Question: First question here so forgive me if it's not formatted well.
I'm developing an application using Unity and Firebase. When I try to retrieve data from the database, it seems that randomly there will be no data retrieved when there is data present in the DB. Sometimes (hard to say how often) the exact same code will produce correct results by retrieving the data.
It seems like there's some problem with initialization, because if I call that method once and it doesn't retrieve any data, it will consistently do that until I start a new session. So whatever it does (work or not work) will be consistent during each session.
By the way, when I say "not work" I mean that the "stories" variable has no children. I'm expecting it to have 5 children in this case.
'''
using System.Collections;
using System.Collections.Generic;
using UnityEngine;
using Firebase;
using Firebase.Database;
using Firebase.Extensions;
using Firebase.Auth;
public class firebasetest : MonoBehaviour
{
FirebaseDatabase db;
DatabaseReference dbReference;
FirebaseAuth user;
// Start is called before the first frame update
void Start()
{
FirebaseApp.CheckAndFixDependenciesAsync().ContinueWithOnMainThread(task =>
{
user = Firebase.Auth.FirebaseAuth.DefaultInstance;
dbReference = FirebaseDatabase.DefaultInstance.RootReference;
db = FirebaseDatabase.DefaultInstance;
GetStories();
});
}
public void GetStories()
{
db.GetReference("stories").OrderByChild("postDate").LimitToFirst(100).GetValueAsync().ContinueWithOnMainThread(task =>
{
DataSnapshot stories = task.Result;
// Create new StoryPanel object for each story retrieved
foreach (var child in stories.Children)
{
Debug.Log(child.Child("title").Value);
}
});
}
}
'''
Here's what the data looks like

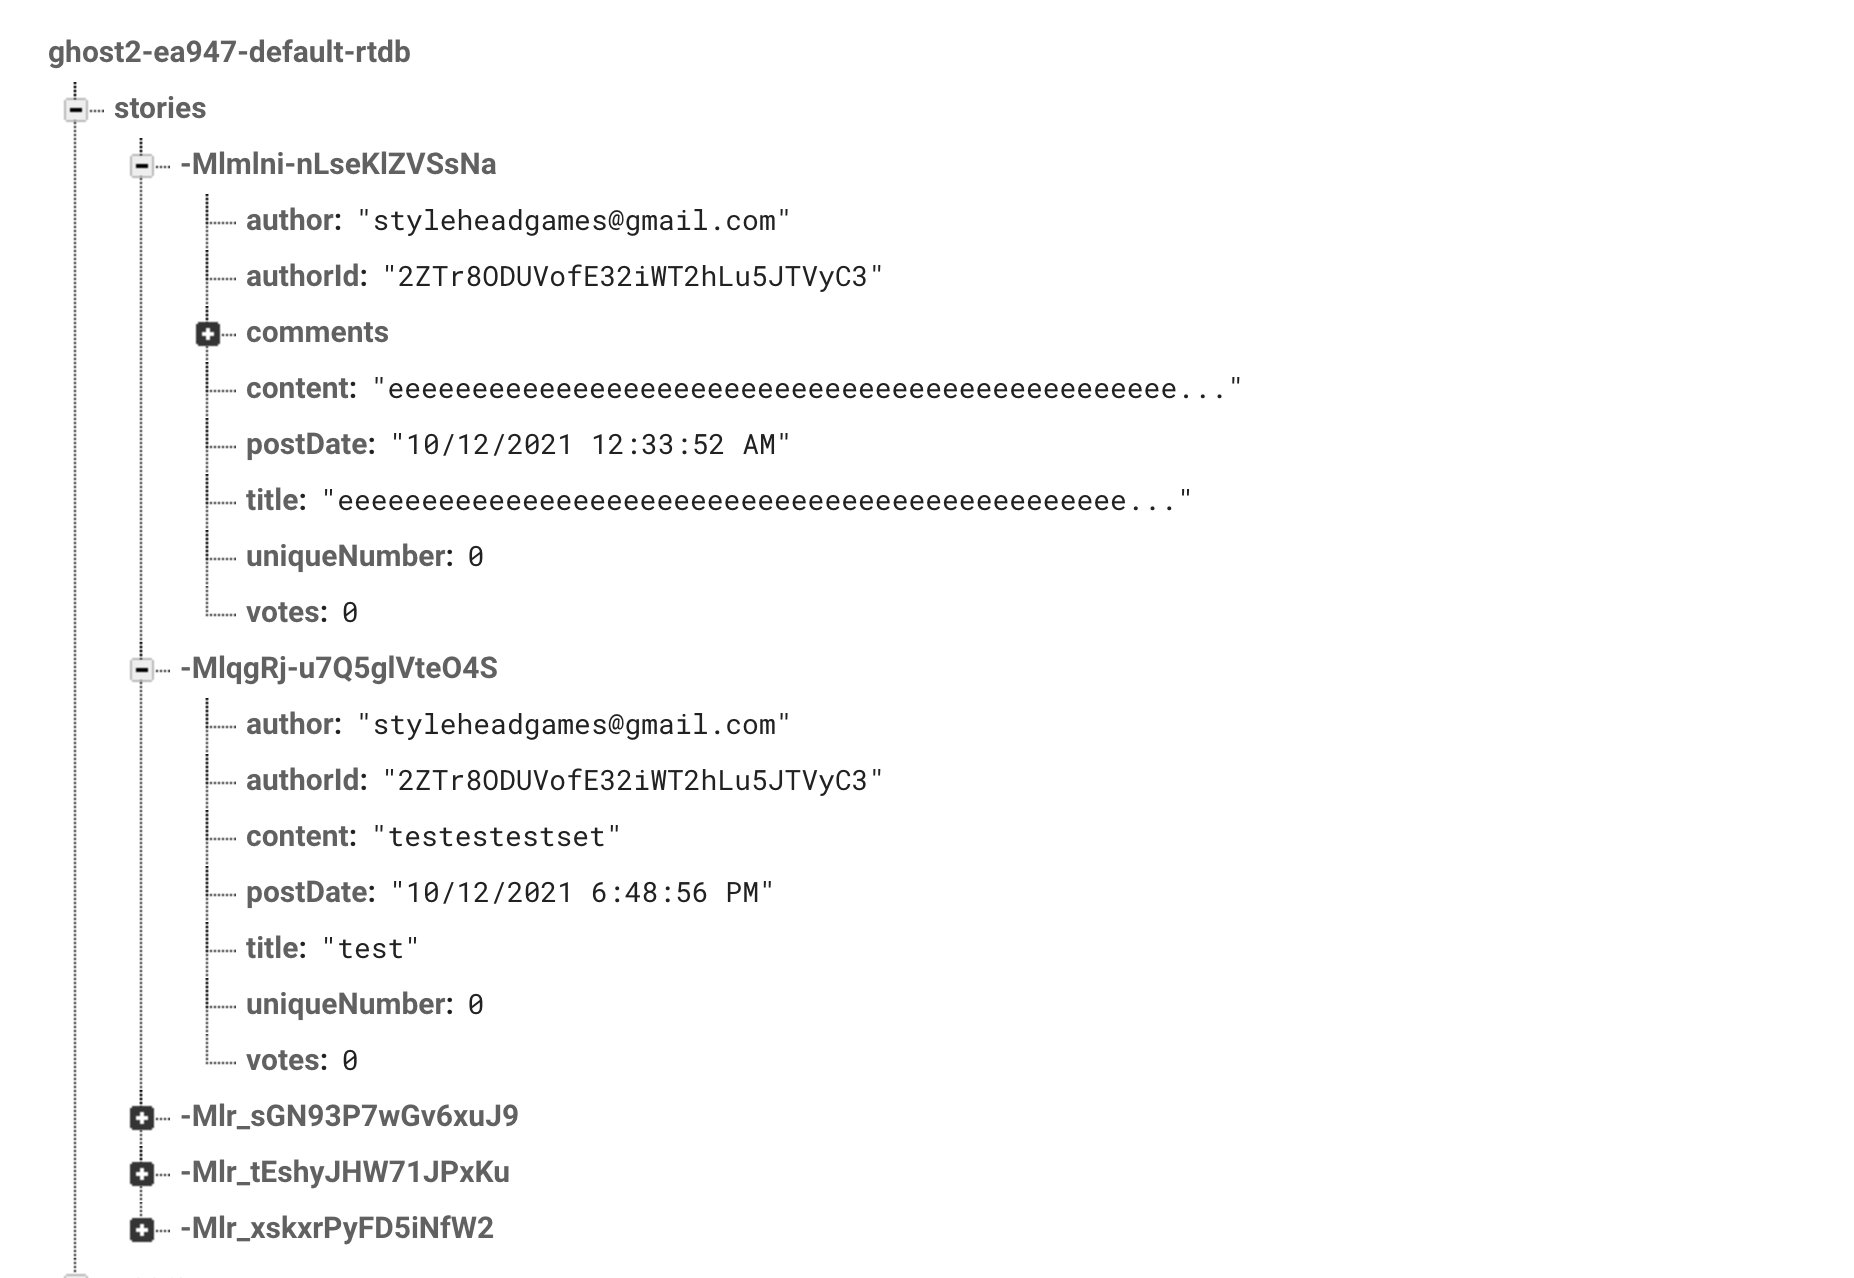
Answer: Hey I had this issue before and it seems like Firebase saves an old version of the DB in the cache . You need to use 'KeepSynced(true)'
Try this and let me know if this works-
'''
public void GetStories()
{
DatabaseReference dtr = FirebaseDatabase.DefaultInstance.GetReference("stories");
dtr.KeepSynced(true); dtr.OrderByChild("postDate").LimitToFirst(100).GetValueAsync().ContinueWithOnMainThread(task =>
{
DataSnapshot stories = task.Result;
// Create new StoryPanel object for each story retrieved
foreach (var child in stories.Children)
{
Debug.Log(child.Child("title").Value);
}
});
}
'''